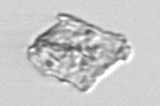
Label: detritus_transparent